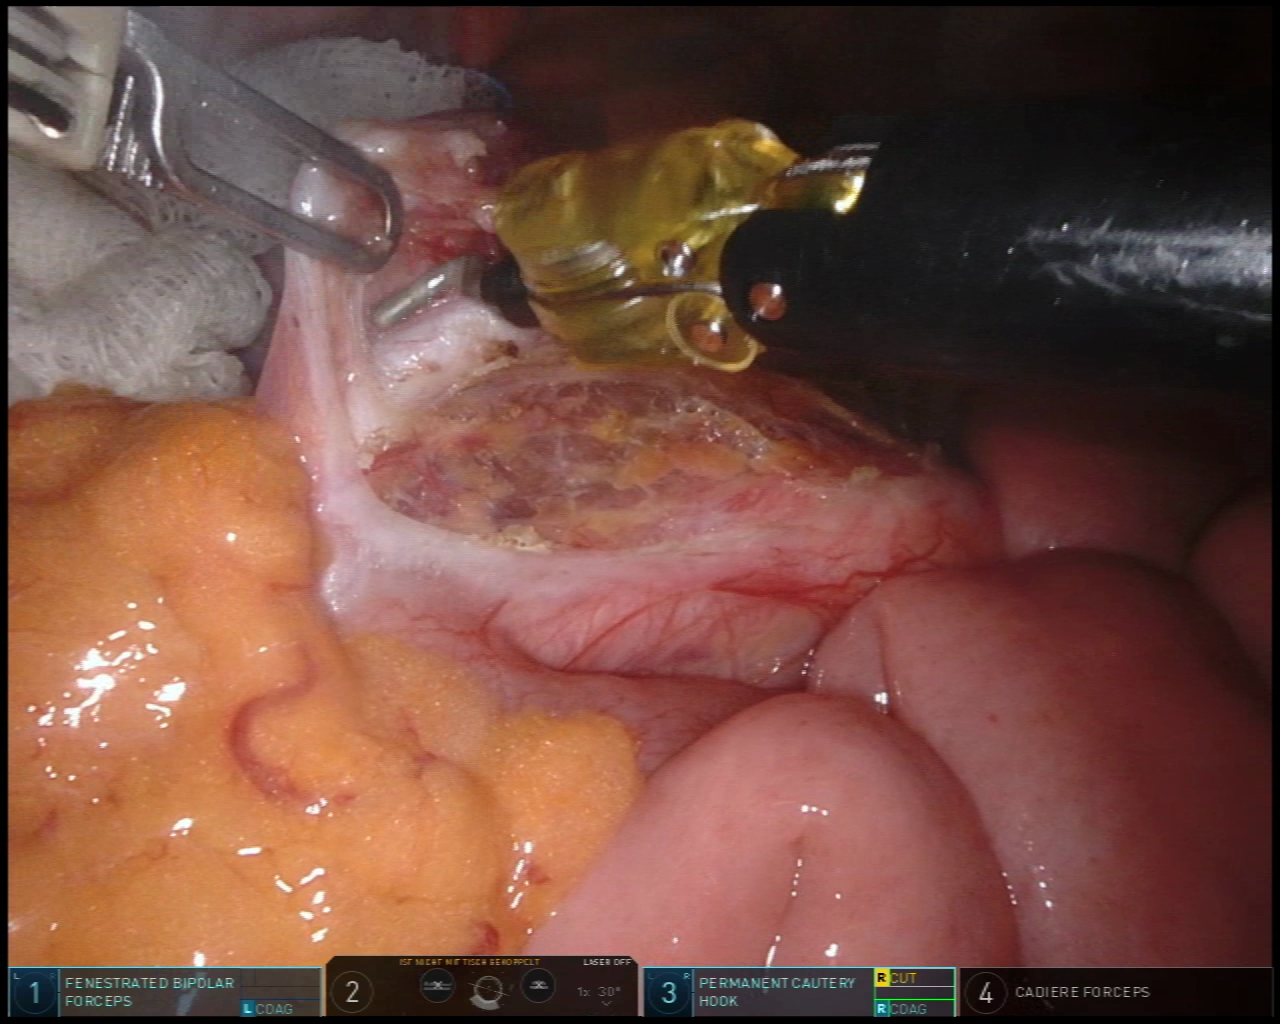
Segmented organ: inferior_mesenteric_artery
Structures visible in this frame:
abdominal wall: no
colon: no
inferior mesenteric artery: yes
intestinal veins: no
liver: no
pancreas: no
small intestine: yes
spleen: no
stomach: no
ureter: no
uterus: no
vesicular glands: no